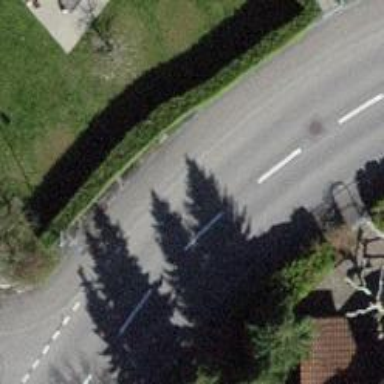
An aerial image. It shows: Asphalt sidewalk along the footway.